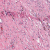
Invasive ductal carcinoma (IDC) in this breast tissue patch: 0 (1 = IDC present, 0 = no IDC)